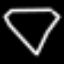
Label: diamond